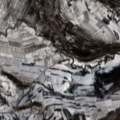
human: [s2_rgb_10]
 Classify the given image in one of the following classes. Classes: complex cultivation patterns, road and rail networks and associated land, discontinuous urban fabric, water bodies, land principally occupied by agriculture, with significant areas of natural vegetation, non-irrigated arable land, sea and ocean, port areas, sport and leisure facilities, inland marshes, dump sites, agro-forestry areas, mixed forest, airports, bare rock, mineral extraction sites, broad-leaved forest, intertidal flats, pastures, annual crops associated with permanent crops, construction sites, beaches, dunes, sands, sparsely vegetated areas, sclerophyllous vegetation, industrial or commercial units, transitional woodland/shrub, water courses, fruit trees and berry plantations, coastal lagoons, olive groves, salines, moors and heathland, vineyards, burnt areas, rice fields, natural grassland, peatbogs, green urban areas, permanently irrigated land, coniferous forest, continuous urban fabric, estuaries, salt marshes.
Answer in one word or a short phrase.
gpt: non-irrigated arable land, complex cultivation patterns, land principally occupied by agriculture, with significant areas of natural vegetation, broad-leaved forest